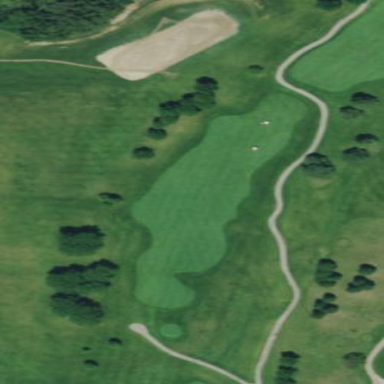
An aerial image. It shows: Rough area on grassy golf course.